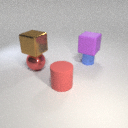
large red metal sphere below large brown metal cube